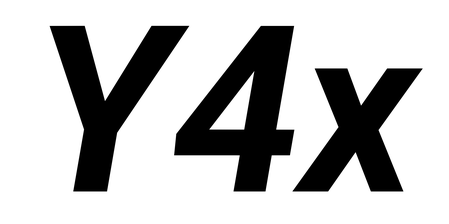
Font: Roboto-Italic_Bold_Italic